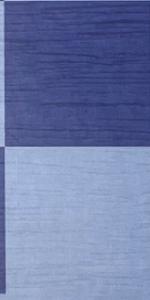
Label: Empty